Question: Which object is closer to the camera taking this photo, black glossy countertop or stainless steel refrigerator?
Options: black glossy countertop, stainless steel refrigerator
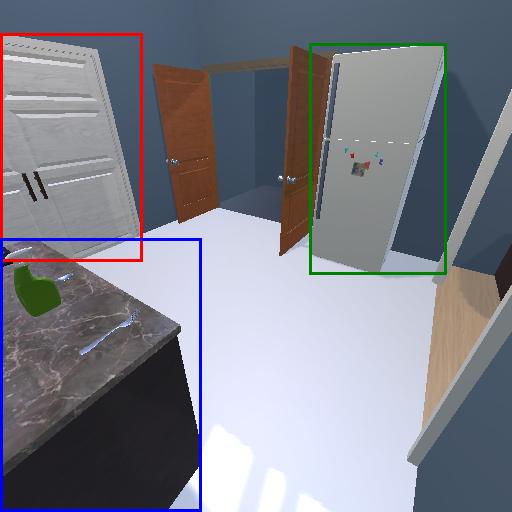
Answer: black glossy countertop